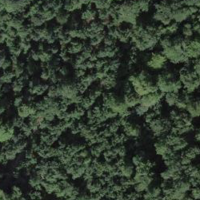
EUNIS habitat code: 43
Species observed at this site:
Eristalis pertinax